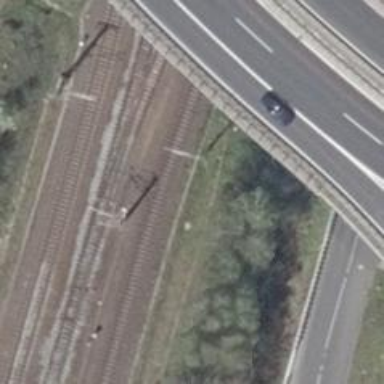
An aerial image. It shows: Railway signal with catenary mast.